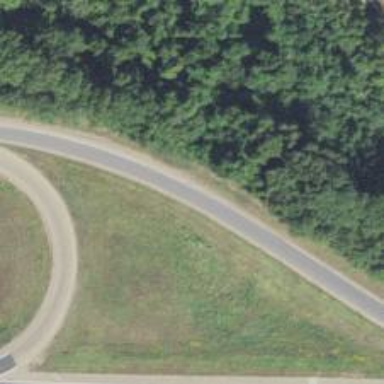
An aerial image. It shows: Asphalt trunk link road.